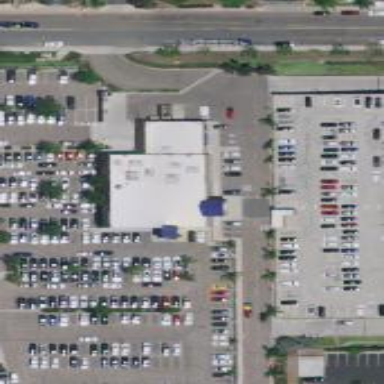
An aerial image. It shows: Retail area.